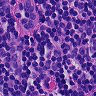
Metastatic tissue present: no